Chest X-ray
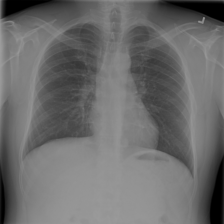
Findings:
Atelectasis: negative
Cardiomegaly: negative
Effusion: negative
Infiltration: negative
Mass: negative
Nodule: negative
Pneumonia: negative
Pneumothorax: negative
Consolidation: negative
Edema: negative
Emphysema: negative
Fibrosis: negative
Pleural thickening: negative
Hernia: negative